Interaction volume radius: 10 \u00c5
Interaction volume height: 20 \u00c5
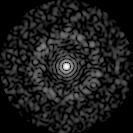
Disorder parameter: 0.84